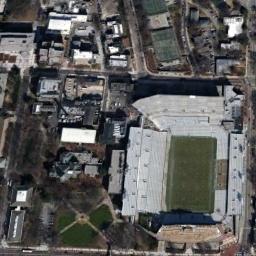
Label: stadium